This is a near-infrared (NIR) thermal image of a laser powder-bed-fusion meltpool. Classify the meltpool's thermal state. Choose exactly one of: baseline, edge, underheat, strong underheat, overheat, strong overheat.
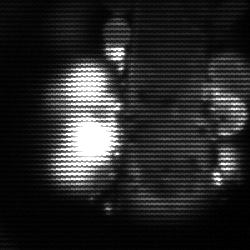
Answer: strong underheat